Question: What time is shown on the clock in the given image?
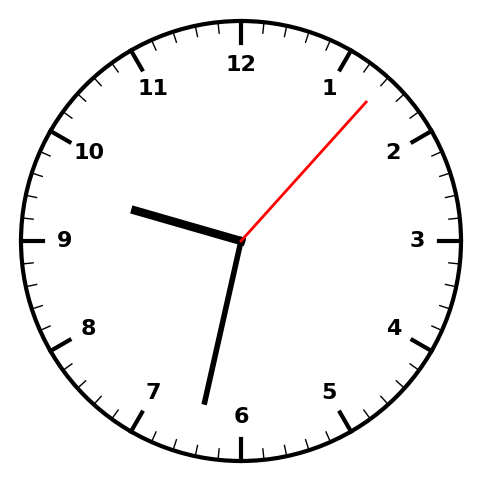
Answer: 09:32:07